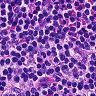
Metastatic tissue present: no